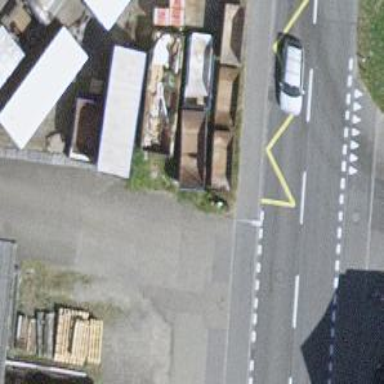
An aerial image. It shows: Bus stop with platform for public transport.